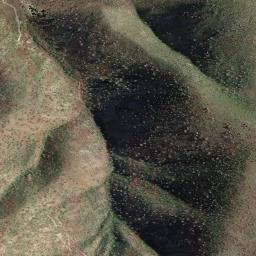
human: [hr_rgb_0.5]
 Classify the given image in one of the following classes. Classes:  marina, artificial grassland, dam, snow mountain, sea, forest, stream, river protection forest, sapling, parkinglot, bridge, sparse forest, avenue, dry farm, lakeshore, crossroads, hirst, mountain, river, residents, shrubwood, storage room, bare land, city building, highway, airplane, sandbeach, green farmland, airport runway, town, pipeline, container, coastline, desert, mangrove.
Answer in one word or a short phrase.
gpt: mountain